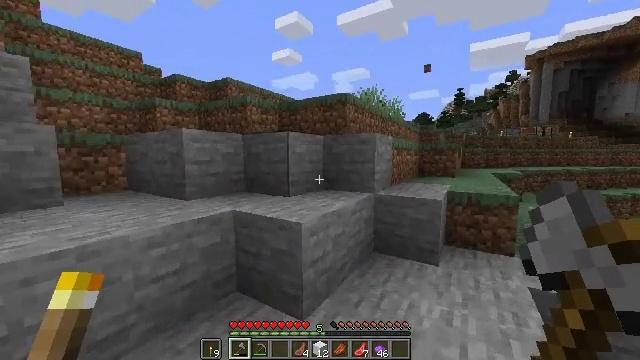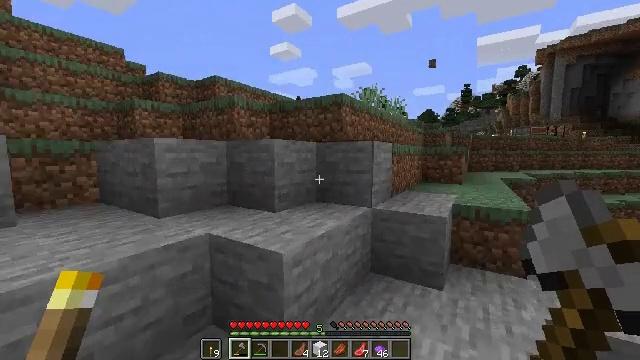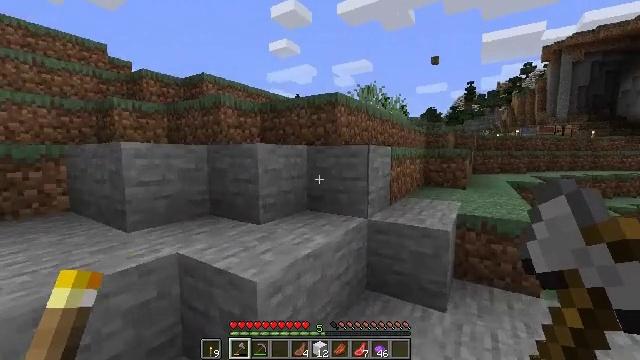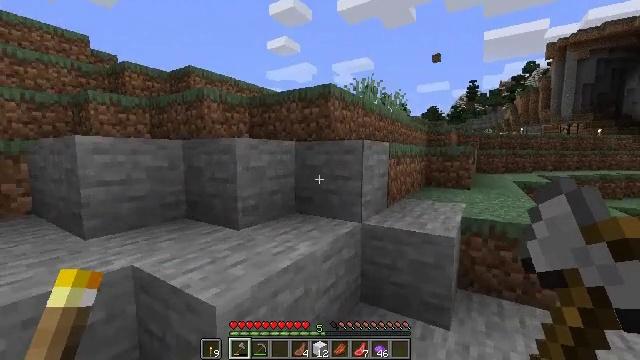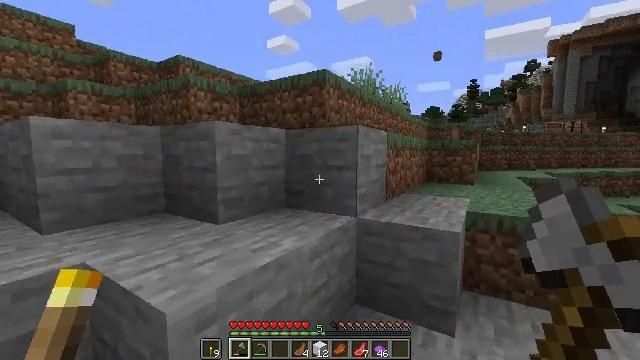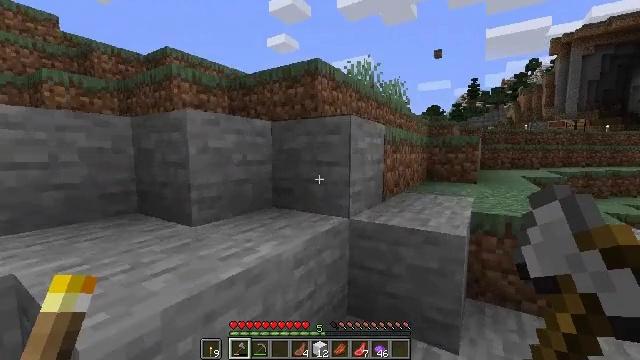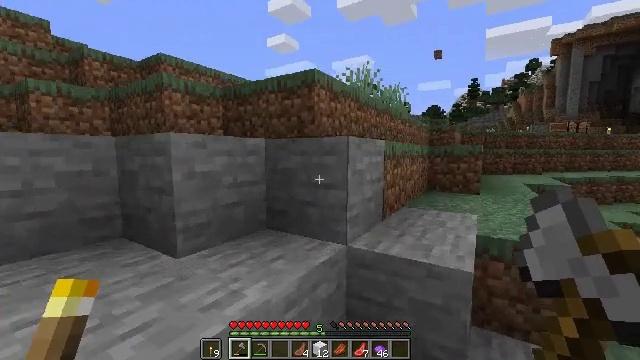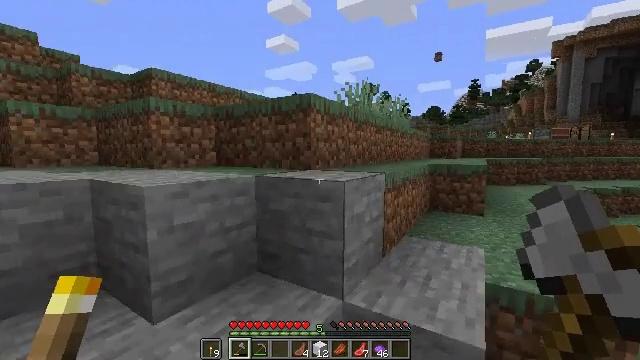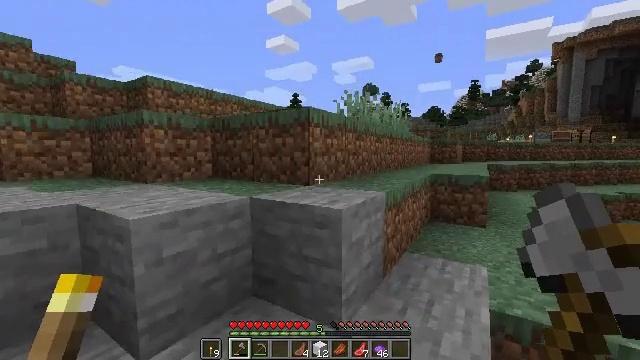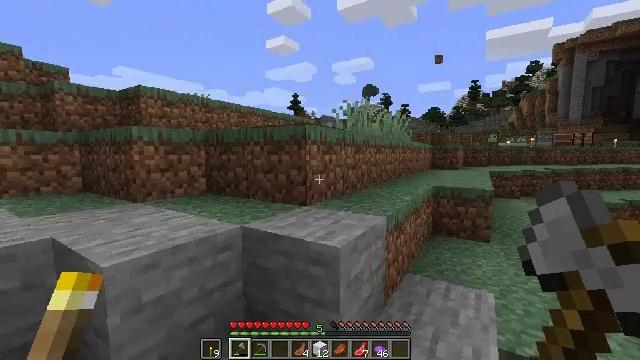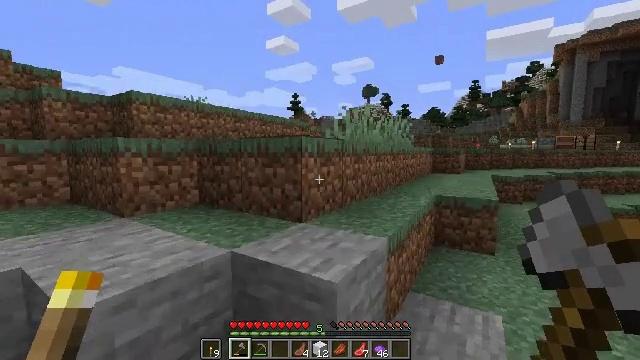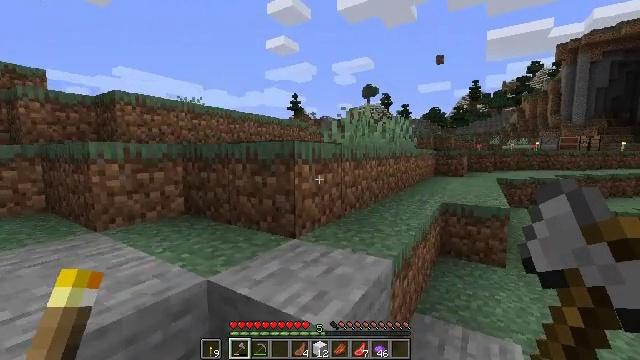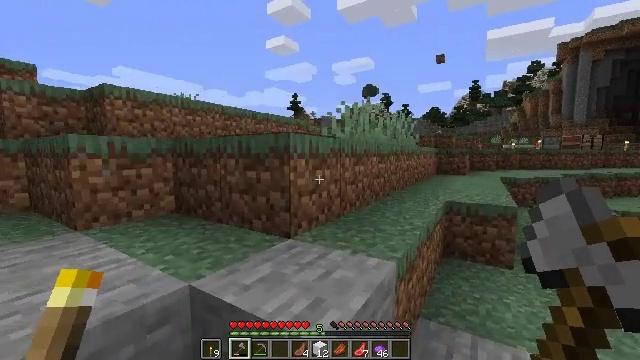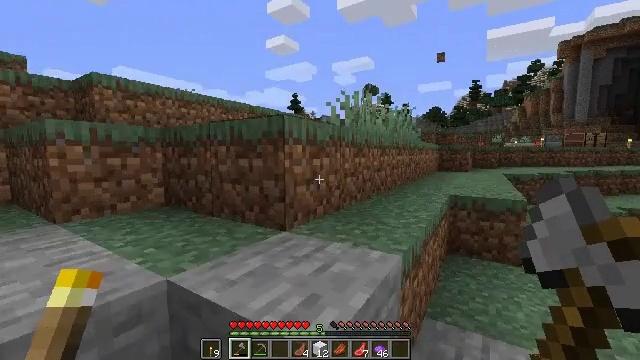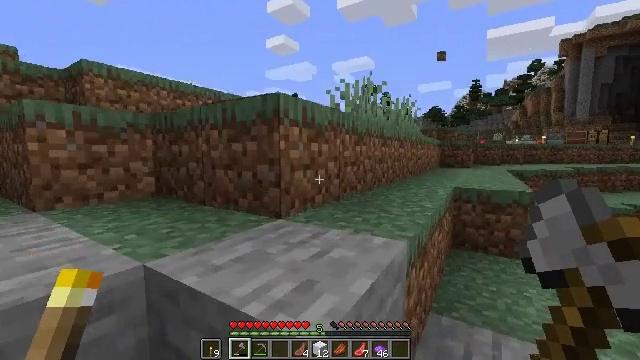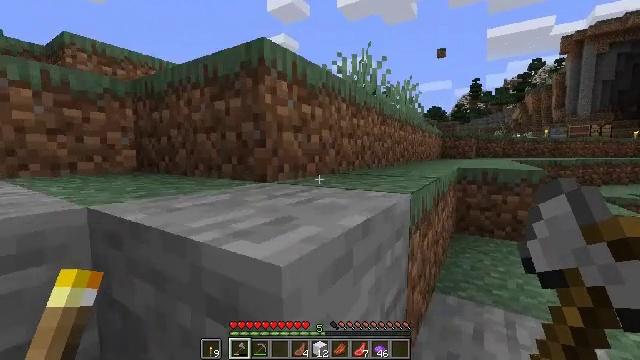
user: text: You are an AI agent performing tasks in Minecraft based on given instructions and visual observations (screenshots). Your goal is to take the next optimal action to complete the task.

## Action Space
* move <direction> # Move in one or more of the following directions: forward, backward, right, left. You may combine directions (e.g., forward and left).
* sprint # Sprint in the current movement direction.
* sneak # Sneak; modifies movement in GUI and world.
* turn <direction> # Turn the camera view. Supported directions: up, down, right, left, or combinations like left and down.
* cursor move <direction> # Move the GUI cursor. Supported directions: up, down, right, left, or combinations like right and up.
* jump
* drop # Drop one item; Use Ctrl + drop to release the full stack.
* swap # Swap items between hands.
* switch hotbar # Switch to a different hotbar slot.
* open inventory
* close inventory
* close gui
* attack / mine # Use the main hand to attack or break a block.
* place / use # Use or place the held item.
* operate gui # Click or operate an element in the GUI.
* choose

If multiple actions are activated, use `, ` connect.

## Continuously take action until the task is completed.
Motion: motion action
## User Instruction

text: Make some purple wool using purple dye.
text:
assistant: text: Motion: move forward
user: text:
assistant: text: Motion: move forward
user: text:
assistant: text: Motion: move forward
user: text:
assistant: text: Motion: move forward, jump
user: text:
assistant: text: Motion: move forward, jump
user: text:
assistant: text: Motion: move forward, jump
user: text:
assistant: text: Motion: move forward, jump
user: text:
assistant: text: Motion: move forward
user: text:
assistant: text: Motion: move forward
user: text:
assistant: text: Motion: move forward
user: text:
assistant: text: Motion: move forward
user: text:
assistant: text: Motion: move forward
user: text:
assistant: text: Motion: move forward
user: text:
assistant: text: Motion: move forward, jump
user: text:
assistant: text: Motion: move forward, jump
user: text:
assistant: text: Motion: move forward, jump
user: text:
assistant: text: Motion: move forward
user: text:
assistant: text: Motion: move forward
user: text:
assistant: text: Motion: move forward
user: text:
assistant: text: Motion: move forward
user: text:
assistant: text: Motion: move forward
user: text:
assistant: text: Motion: move forward
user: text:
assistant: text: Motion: move forward
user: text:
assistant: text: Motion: move forward
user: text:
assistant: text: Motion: move forward, jump
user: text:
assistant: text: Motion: move forward, jump
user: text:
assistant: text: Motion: move forward, jump
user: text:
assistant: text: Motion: move forward
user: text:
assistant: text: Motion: move forward
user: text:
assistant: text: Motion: move forward